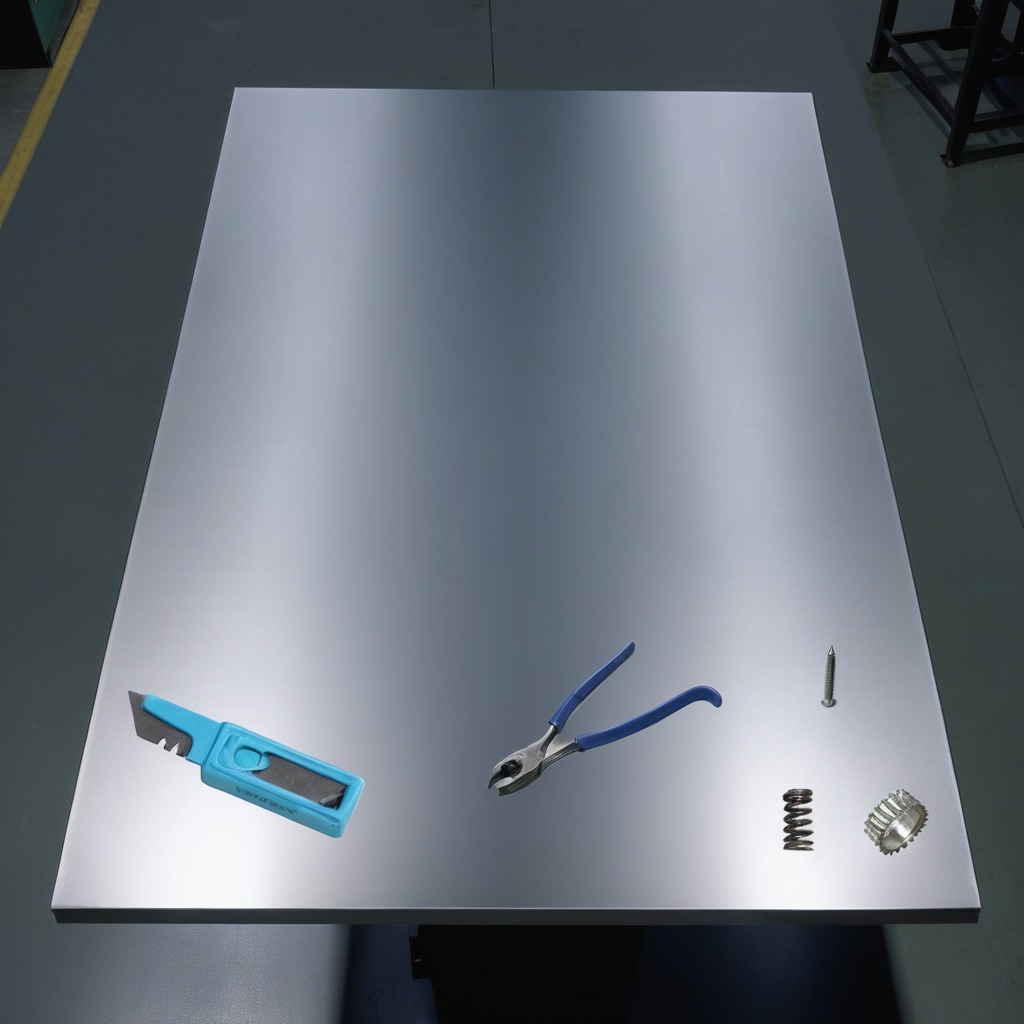
A steel gear with teeth, a utility knife, a metal machine screw, a pair of pliers, and a coiled metal spring are lying on the tabletop.